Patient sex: F
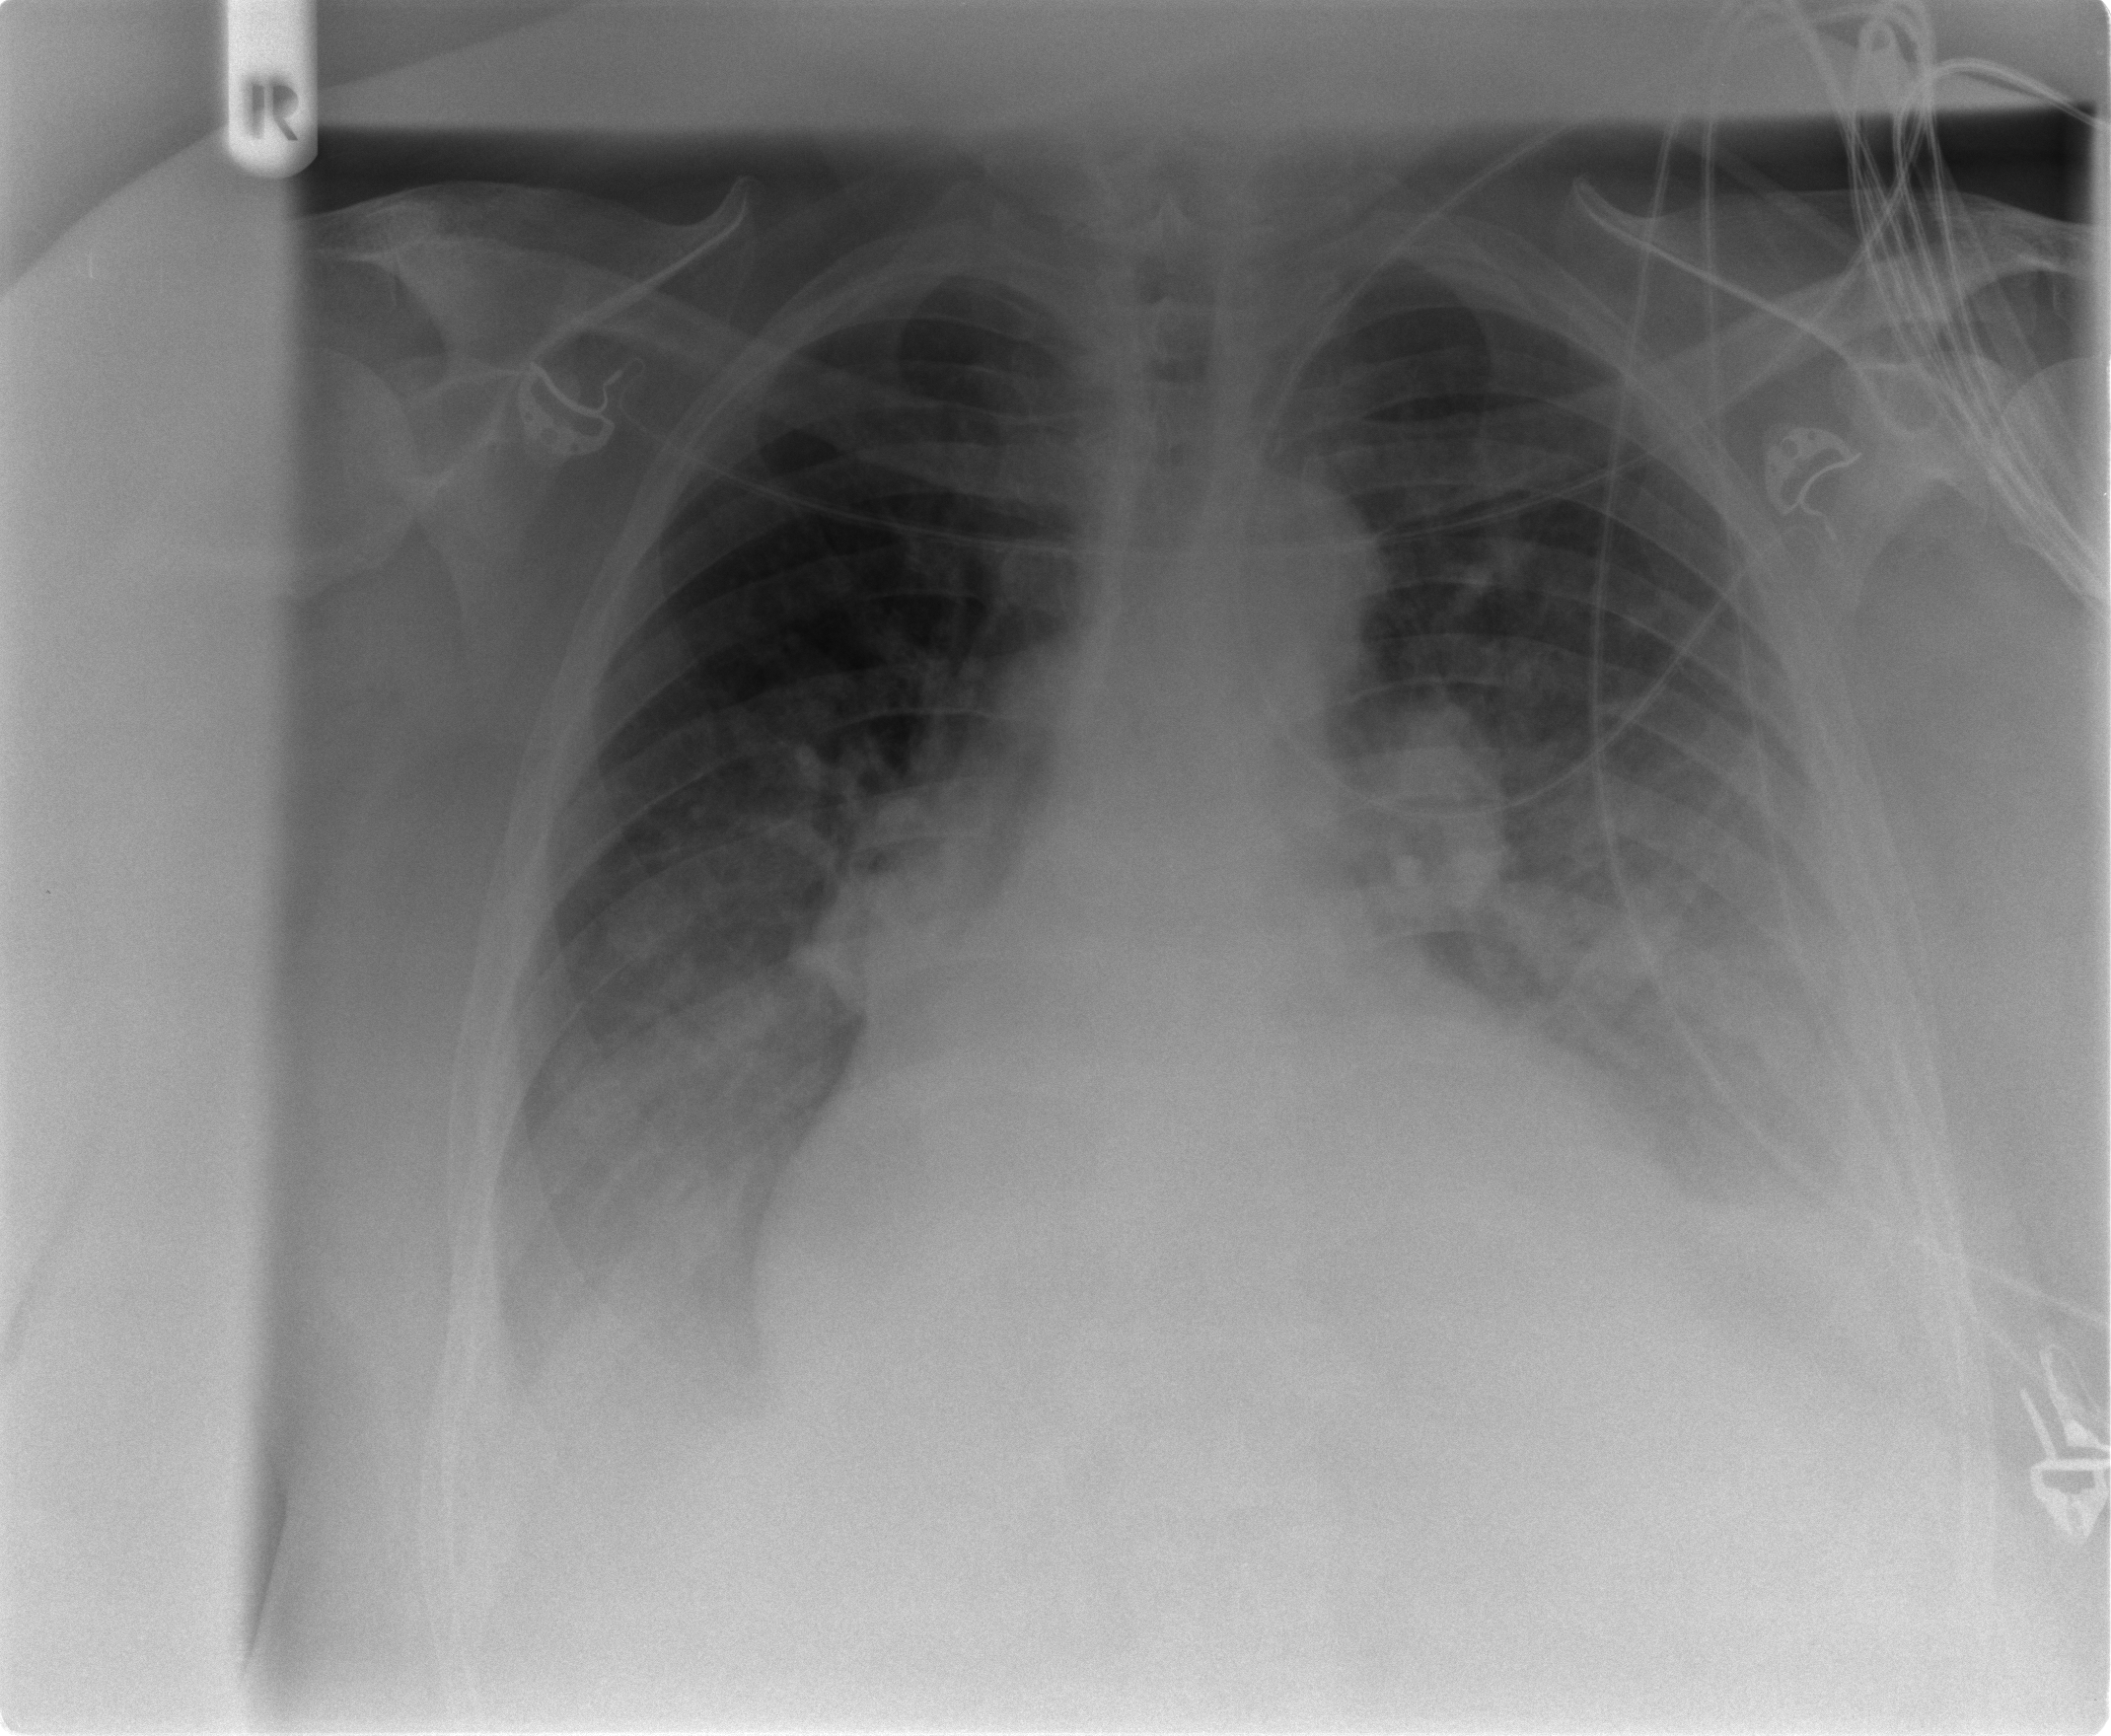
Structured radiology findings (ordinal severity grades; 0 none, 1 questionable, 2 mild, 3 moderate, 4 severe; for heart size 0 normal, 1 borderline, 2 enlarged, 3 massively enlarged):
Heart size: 2
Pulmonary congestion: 2
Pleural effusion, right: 2
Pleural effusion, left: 3
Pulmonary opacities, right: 2
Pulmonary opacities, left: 2
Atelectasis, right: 2
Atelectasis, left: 2